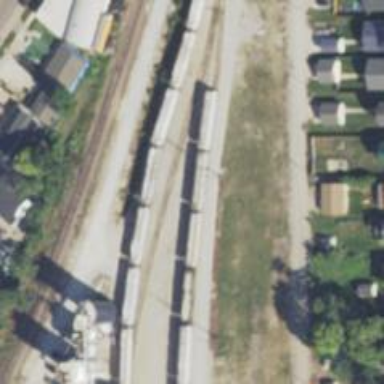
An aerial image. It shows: Railway siding for service.